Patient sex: F
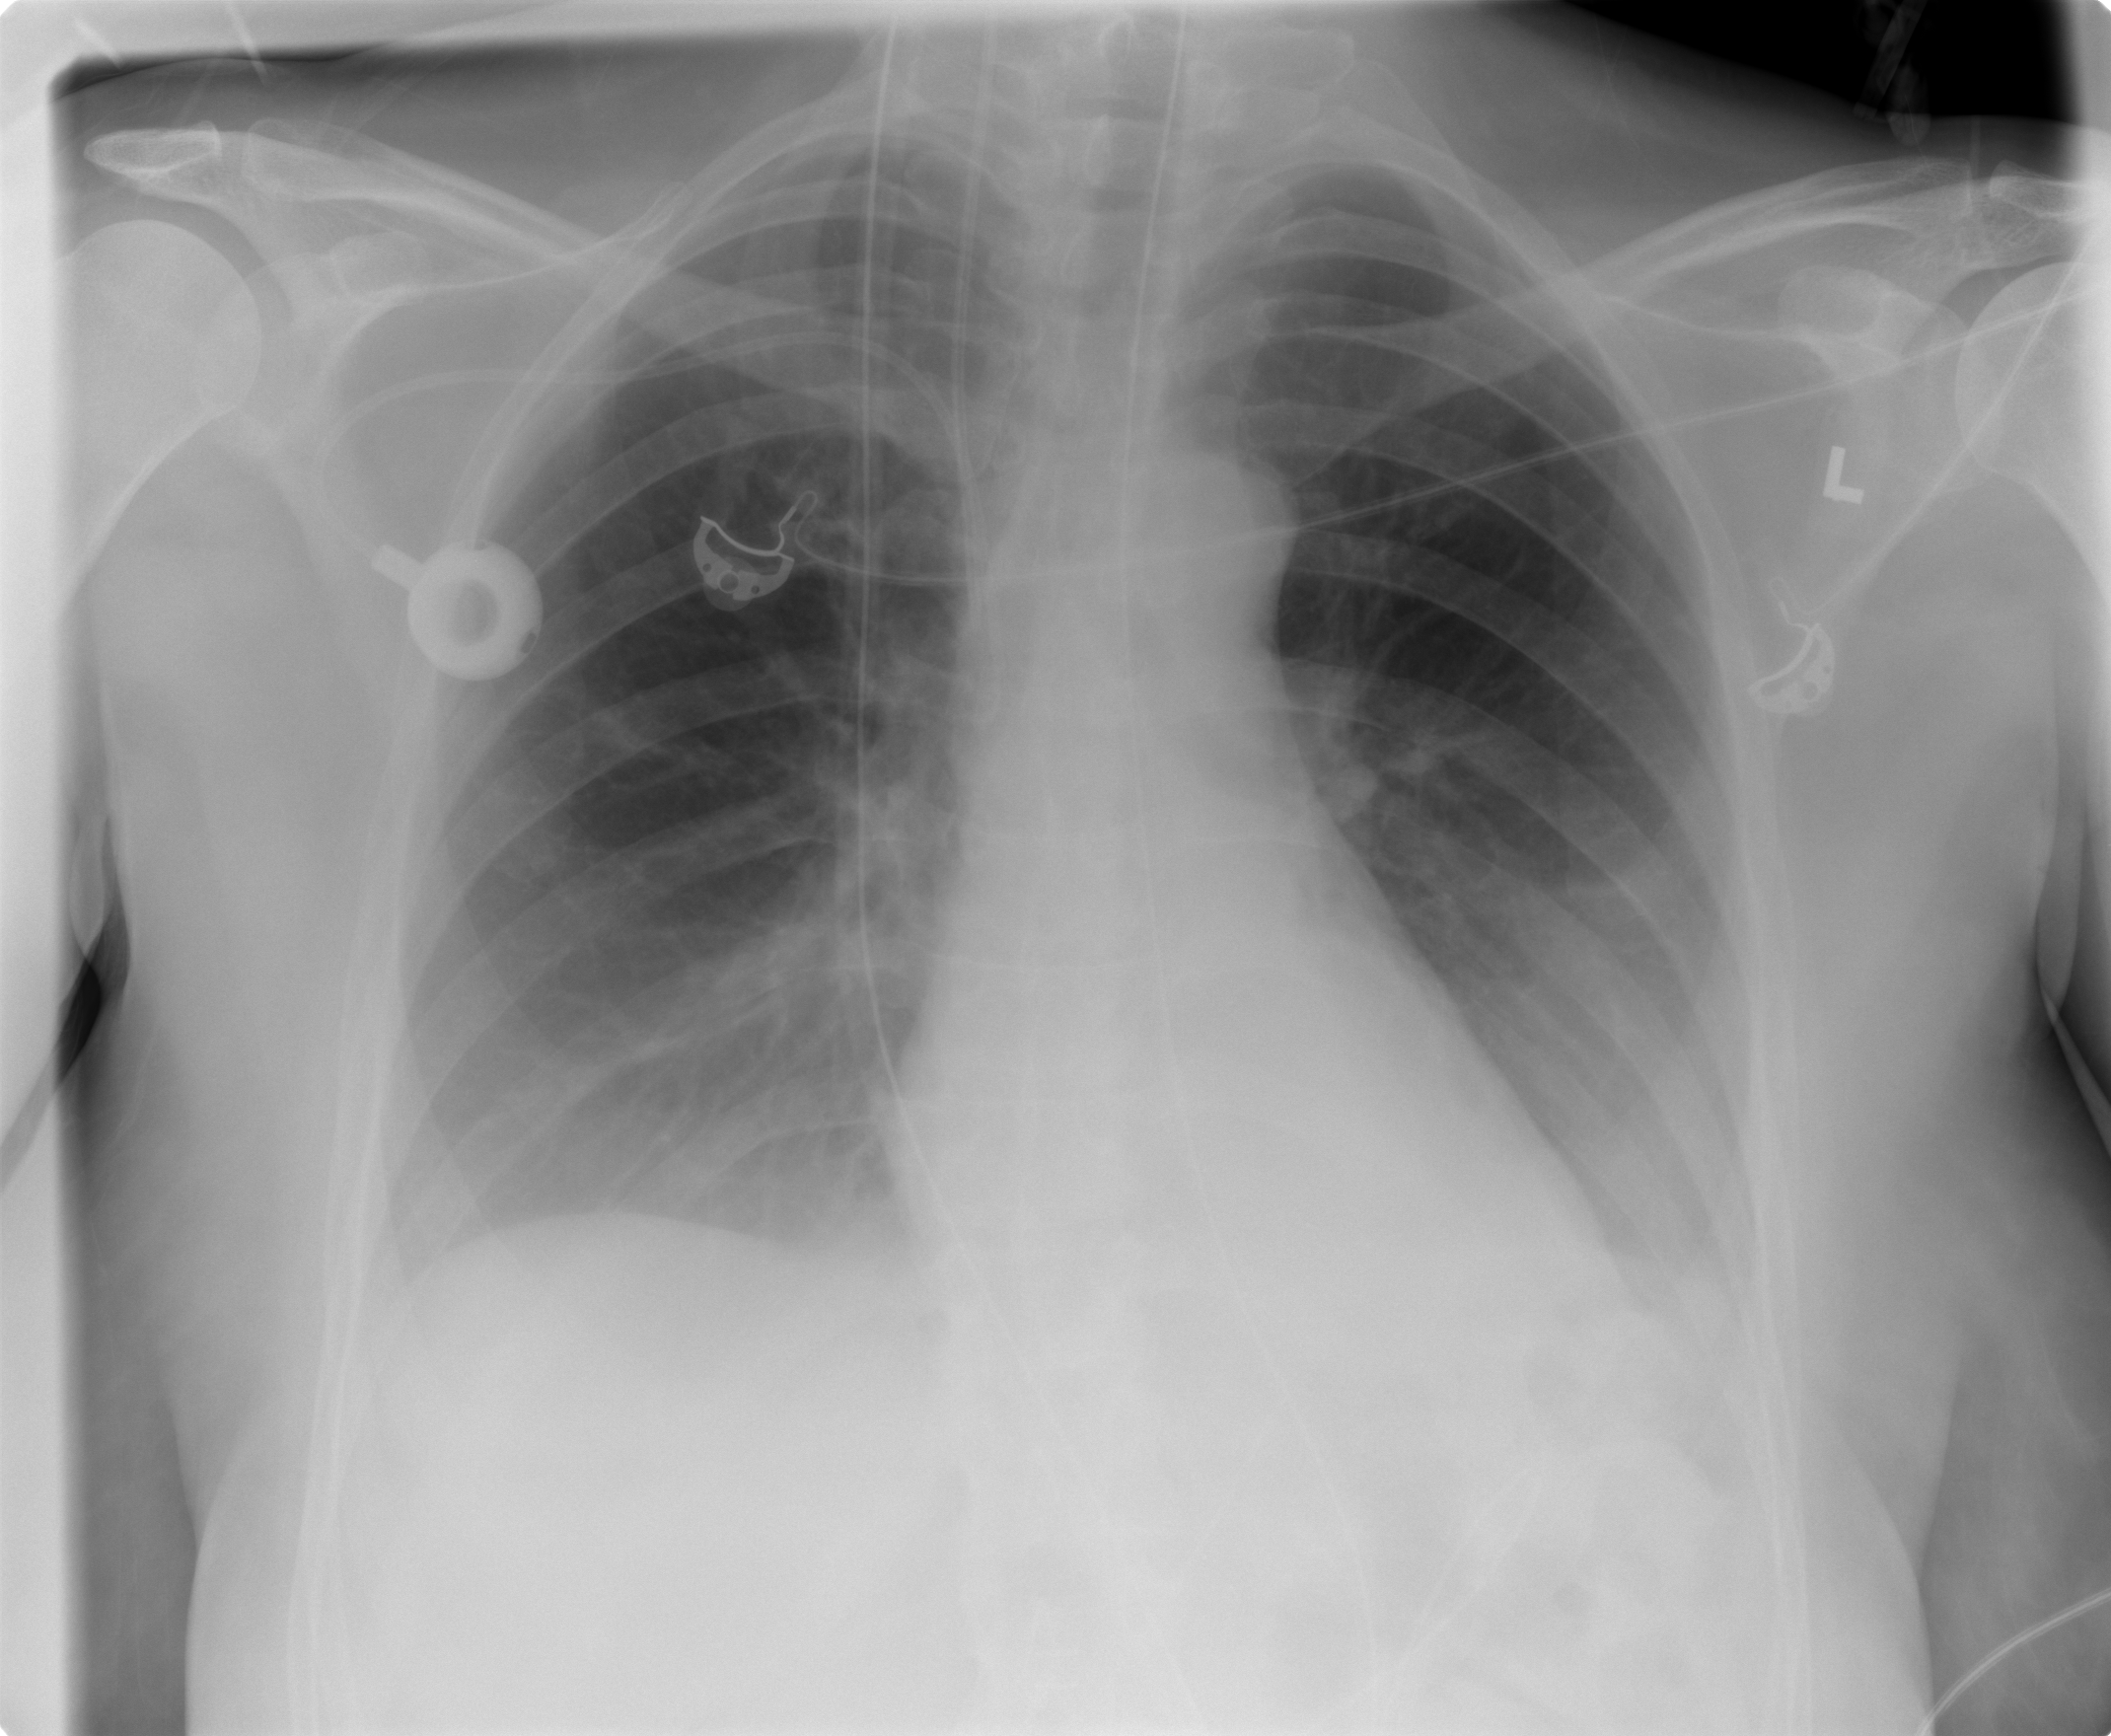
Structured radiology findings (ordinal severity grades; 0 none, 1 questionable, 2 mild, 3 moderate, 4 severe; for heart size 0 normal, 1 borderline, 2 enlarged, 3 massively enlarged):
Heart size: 0
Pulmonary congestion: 0
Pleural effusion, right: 0
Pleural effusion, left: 1
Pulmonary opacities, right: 0
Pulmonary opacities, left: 0
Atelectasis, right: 0
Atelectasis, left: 0